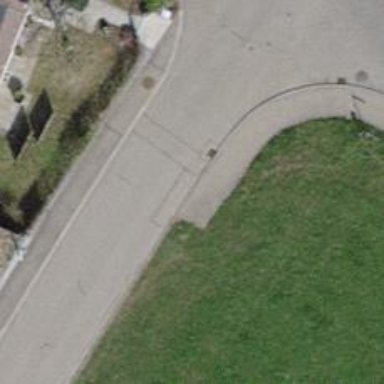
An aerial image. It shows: Kerb barrier.